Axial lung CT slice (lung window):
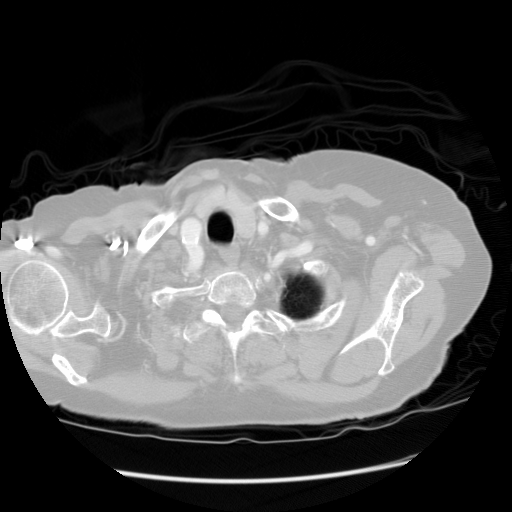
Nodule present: no